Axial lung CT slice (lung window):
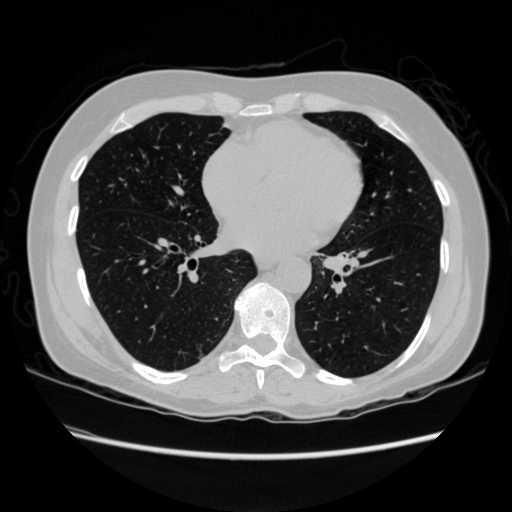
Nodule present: no